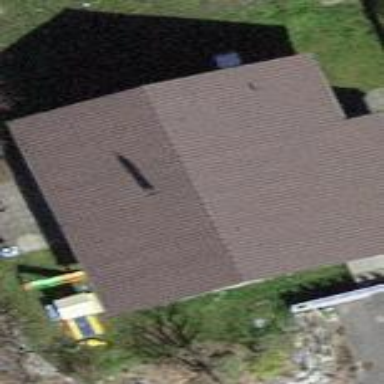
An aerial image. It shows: Building with tile roof.